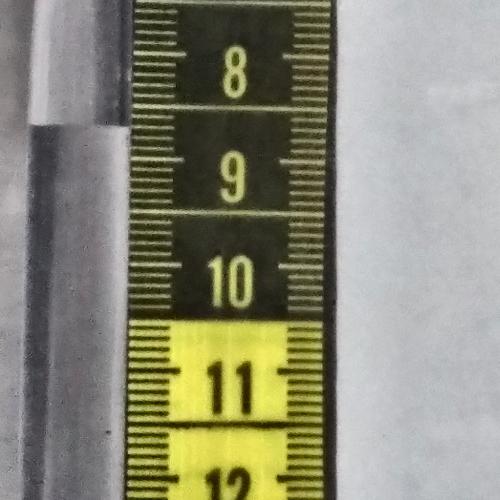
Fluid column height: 8.7 cm